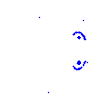
Particle: electron